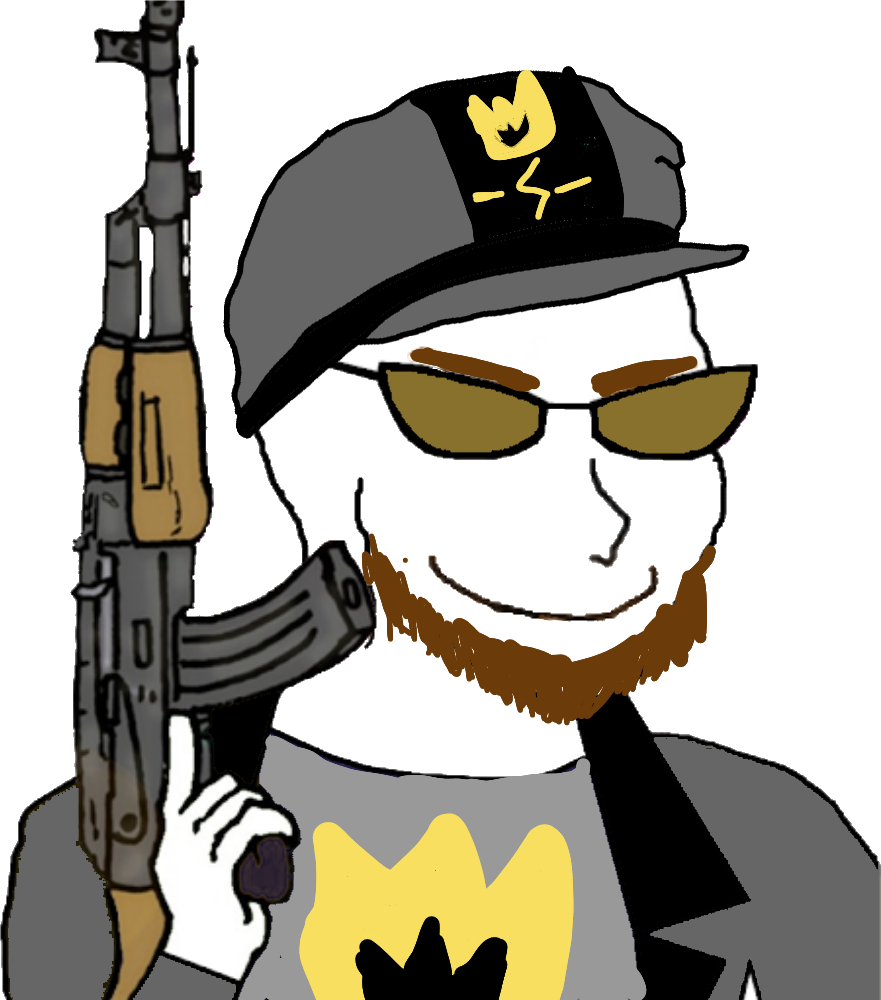
Label: 5_Oomer